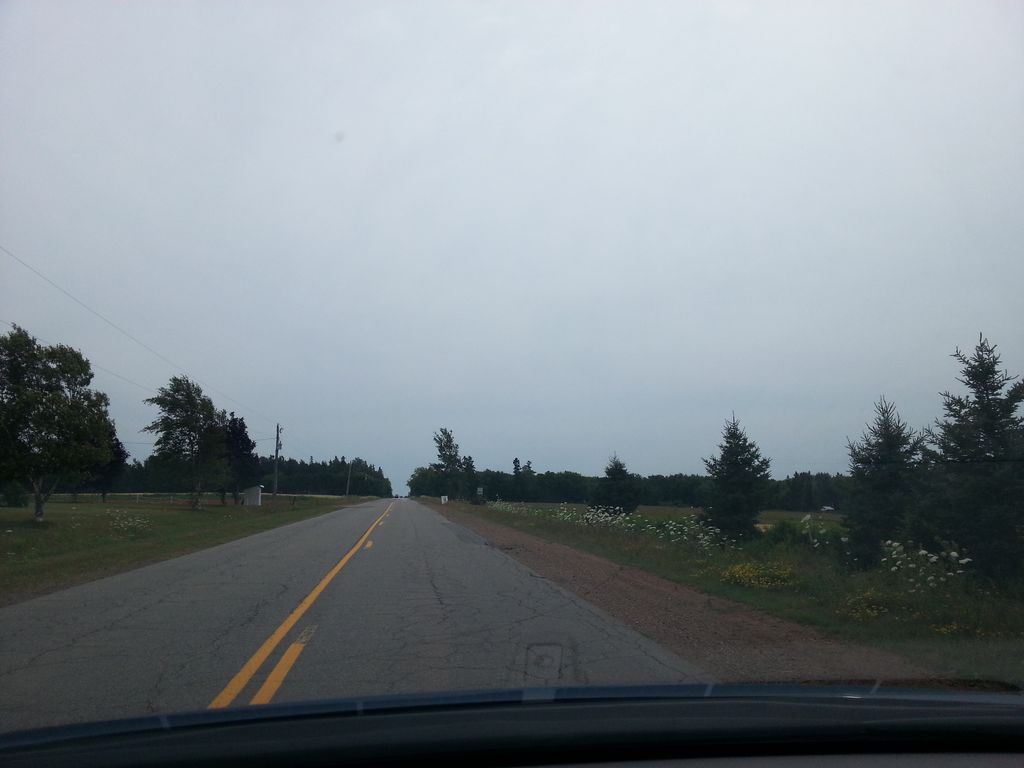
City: charlottetown